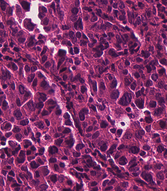
Tumor epithelial tissue: yes
Tumor-associated stroma tissue: no
Normal tissue: no